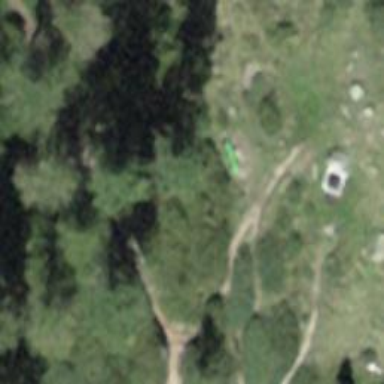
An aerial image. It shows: Bench with spring green color.